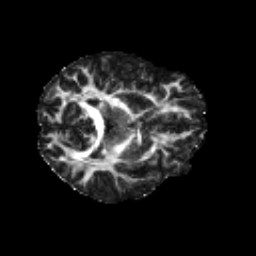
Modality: FA
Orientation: axial
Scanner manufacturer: siemens
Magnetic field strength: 3 T
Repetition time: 4.16 s
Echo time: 0.0806 s